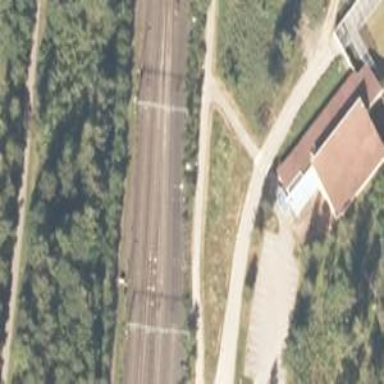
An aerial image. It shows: Railway track with continuous electrified contact lines.